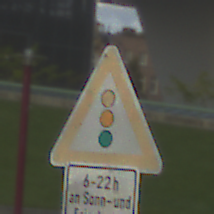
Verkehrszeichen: Lichtzeichenanlage
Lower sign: ZeitangabenMitBeschraenkungAufWochentage4
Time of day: MorningAfternoon
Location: Outdoor (Suburban)
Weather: PartlyCloudy
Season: NotSpecified
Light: Natural